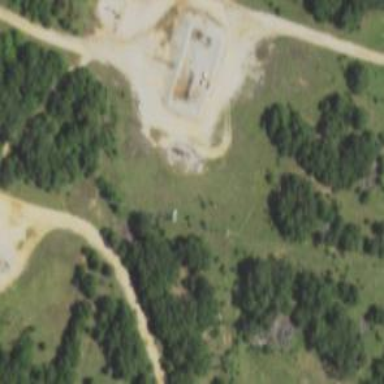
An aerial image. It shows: Petroleum well.